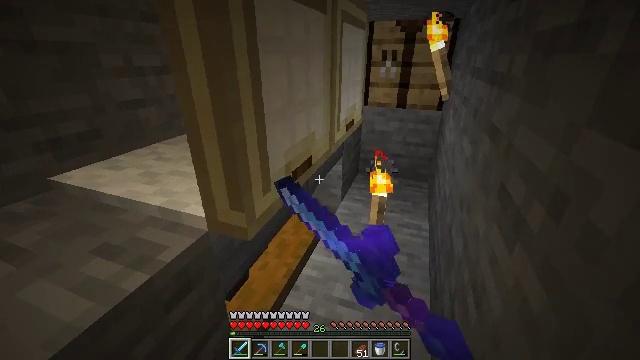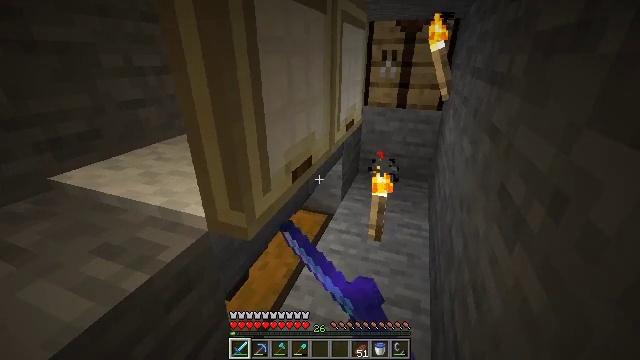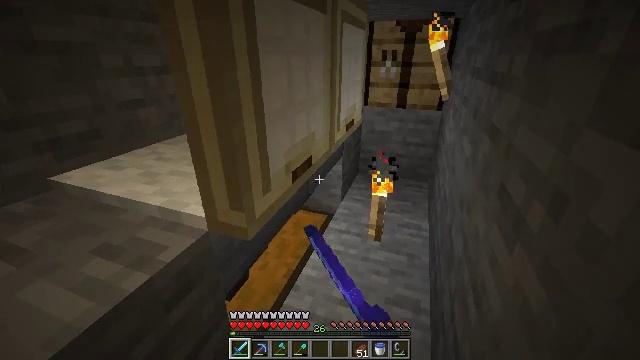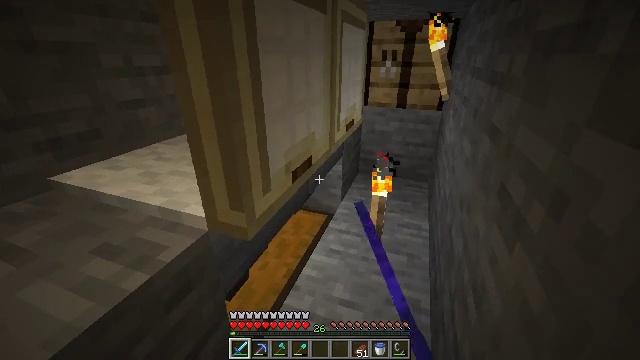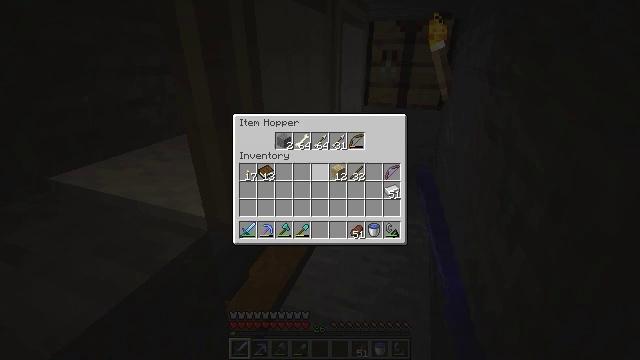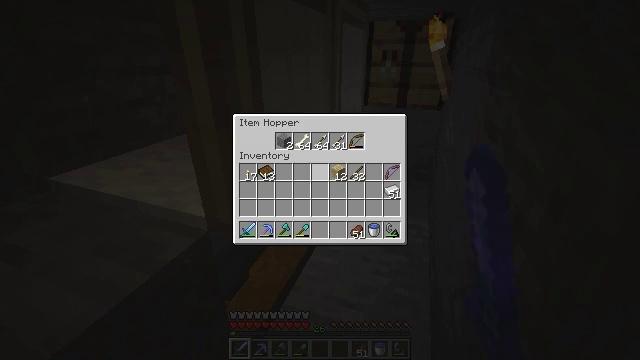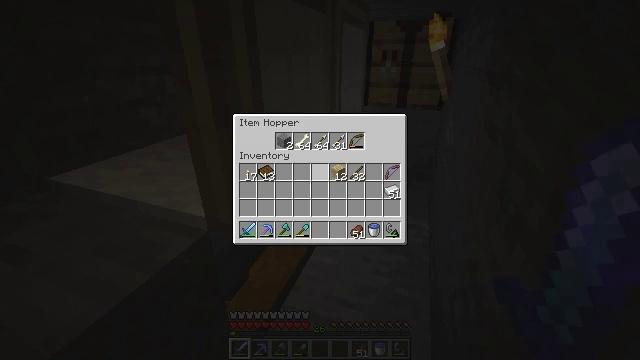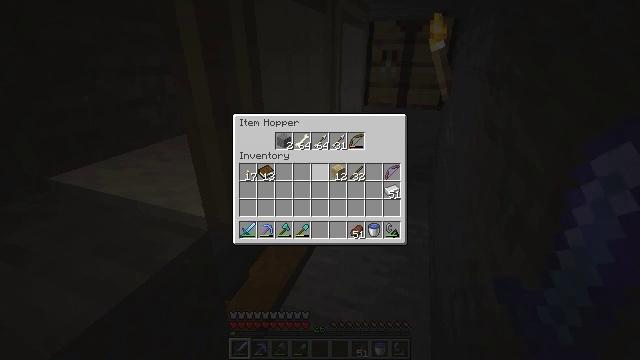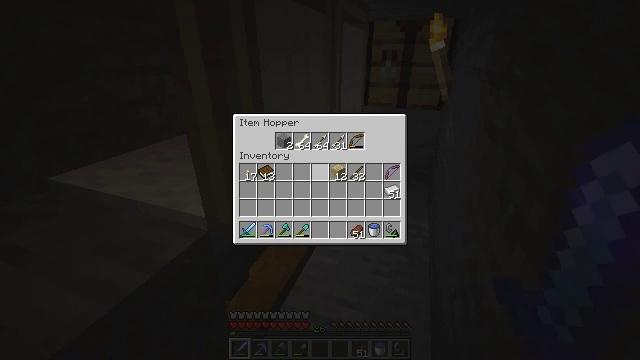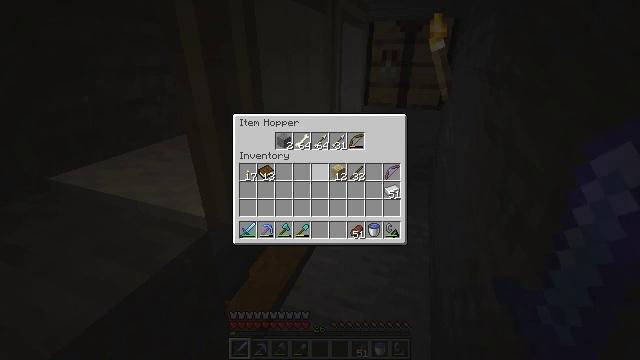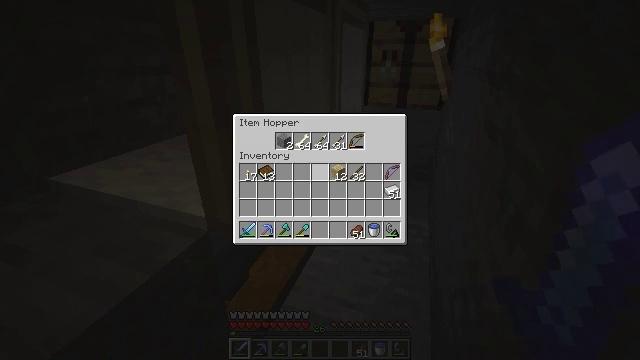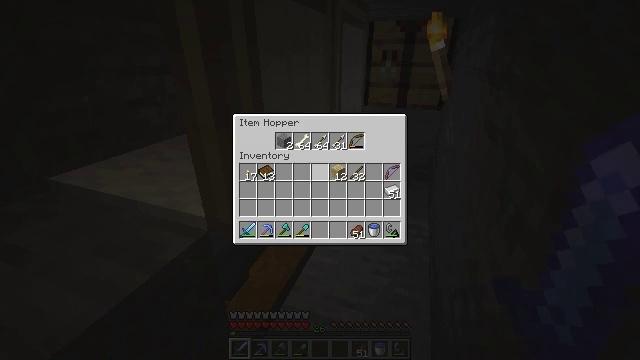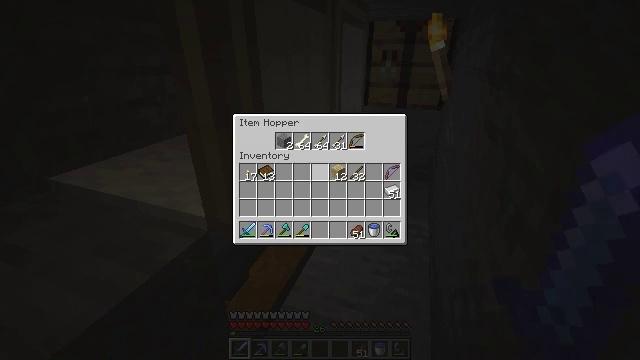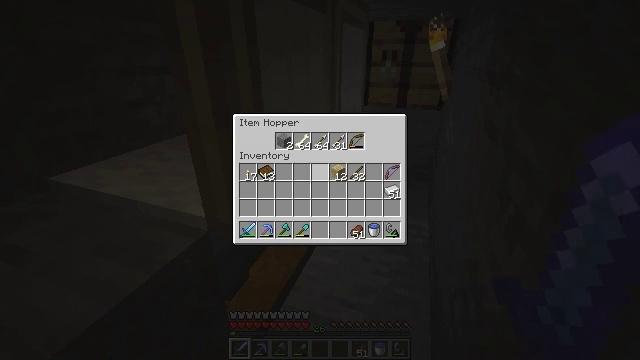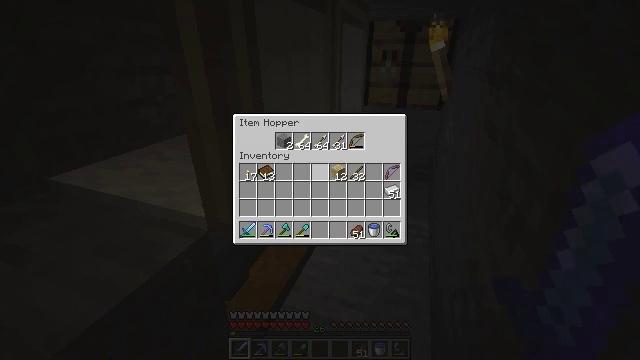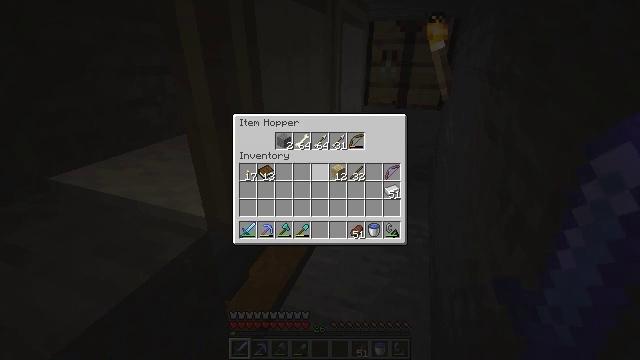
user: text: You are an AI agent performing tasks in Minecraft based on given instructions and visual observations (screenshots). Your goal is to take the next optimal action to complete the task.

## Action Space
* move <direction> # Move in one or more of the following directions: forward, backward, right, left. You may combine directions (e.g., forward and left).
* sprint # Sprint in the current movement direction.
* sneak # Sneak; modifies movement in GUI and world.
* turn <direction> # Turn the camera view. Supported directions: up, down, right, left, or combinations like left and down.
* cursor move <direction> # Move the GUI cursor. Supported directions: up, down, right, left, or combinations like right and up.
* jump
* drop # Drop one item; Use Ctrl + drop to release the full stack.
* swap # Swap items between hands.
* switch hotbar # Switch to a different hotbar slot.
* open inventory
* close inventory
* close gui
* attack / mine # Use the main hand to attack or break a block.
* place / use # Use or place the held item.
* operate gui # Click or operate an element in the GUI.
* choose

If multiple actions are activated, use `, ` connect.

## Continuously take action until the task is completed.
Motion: motion action
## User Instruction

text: Break the hopper to reuse it.
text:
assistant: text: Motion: use / place
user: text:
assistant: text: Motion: no_op
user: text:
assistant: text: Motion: no_op
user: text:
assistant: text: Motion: no_op
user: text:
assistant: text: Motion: no_op
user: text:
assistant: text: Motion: no_op
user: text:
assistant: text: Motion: no_op
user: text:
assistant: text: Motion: no_op
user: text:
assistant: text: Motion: no_op
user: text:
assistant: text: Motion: no_op
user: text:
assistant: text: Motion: no_op
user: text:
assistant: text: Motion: no_op
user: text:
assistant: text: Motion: no_op
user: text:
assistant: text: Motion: no_op
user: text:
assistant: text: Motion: no_op
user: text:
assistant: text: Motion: no_op
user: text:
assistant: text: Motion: no_op
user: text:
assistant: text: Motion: no_op
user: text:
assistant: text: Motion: no_op
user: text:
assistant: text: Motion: no_op
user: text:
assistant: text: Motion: no_op
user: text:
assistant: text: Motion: turn left and down
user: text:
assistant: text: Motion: turn left and down
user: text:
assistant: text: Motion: turn down
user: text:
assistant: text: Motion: turn down
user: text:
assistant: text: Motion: turn down
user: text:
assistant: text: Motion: no_op
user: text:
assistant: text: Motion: no_op
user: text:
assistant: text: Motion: use / place
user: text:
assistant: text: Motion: use / place